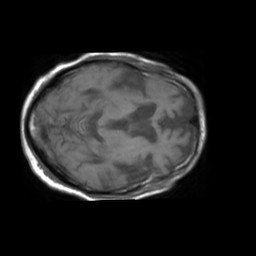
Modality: T1w
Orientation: axial
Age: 75
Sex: male
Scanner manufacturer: philips
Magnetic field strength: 1.5 T
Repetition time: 0.55 s
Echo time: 0.015 s